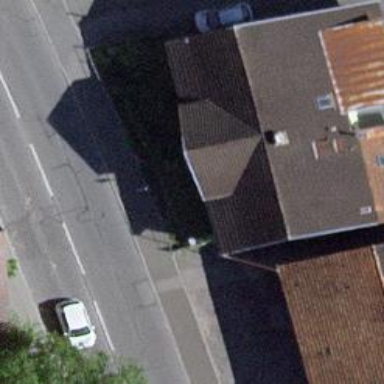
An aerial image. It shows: Bus stop with platform for public transport.